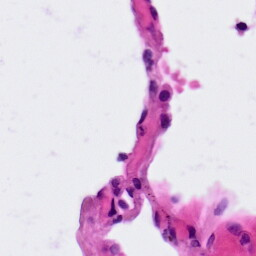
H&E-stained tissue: Lung